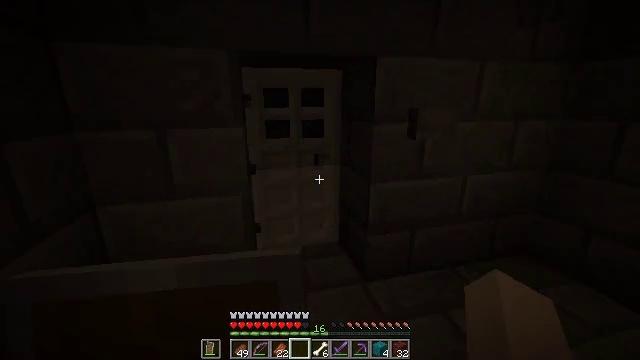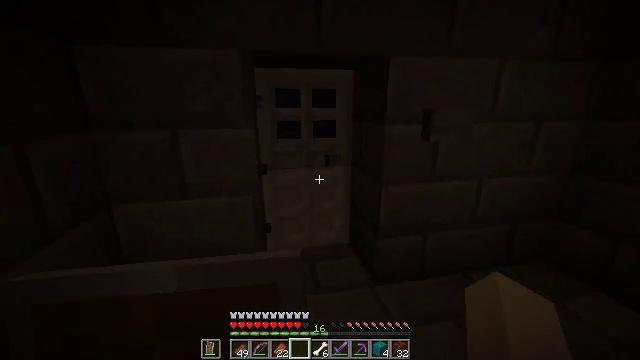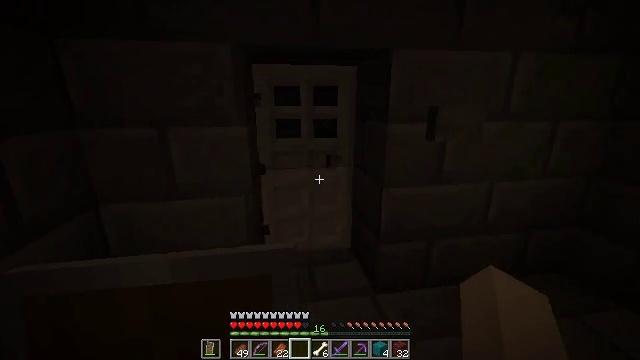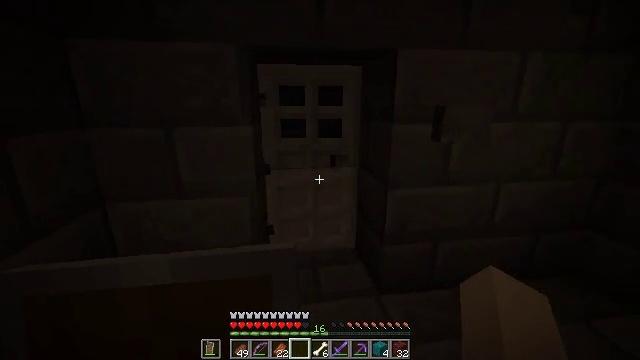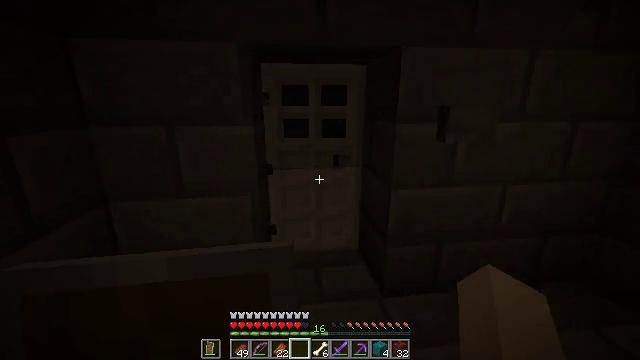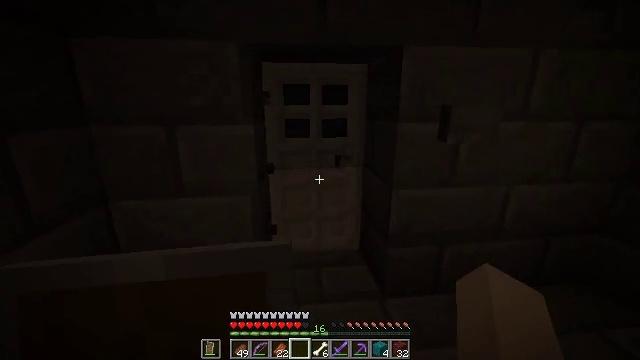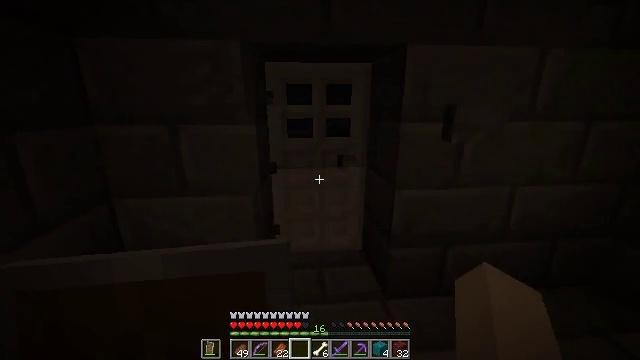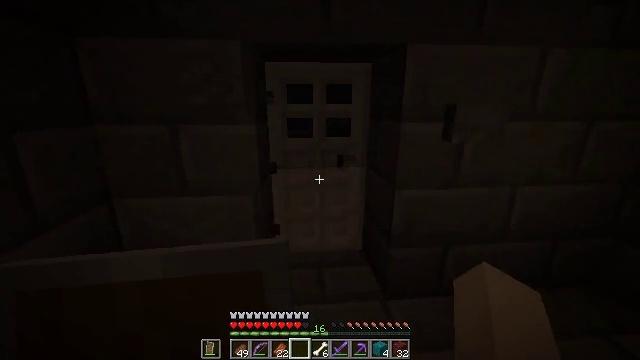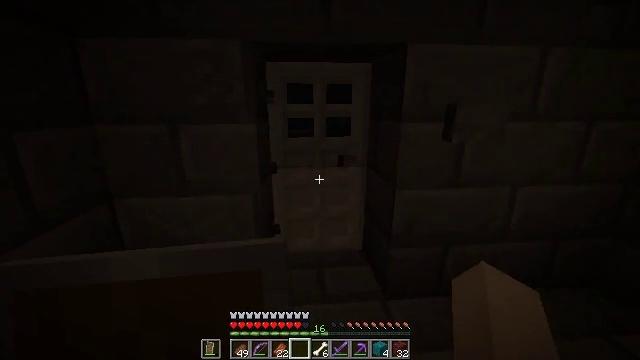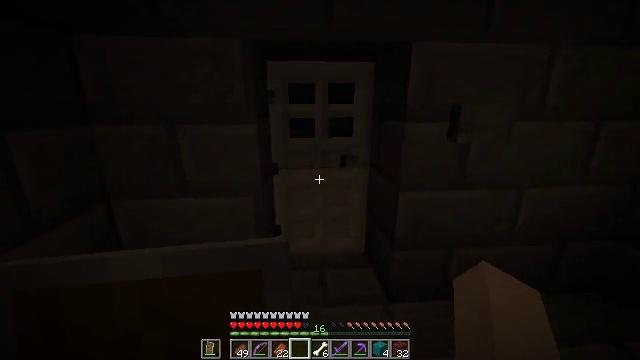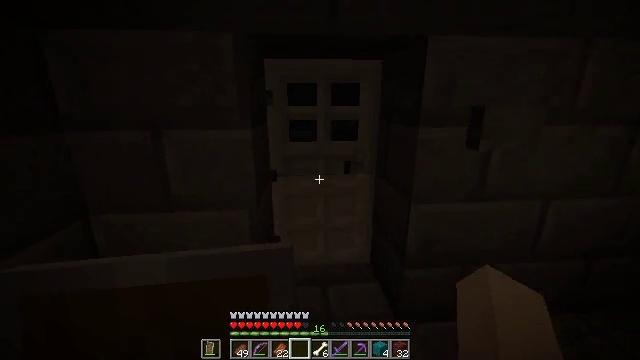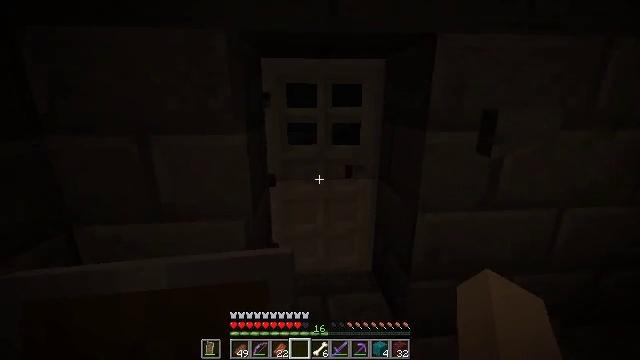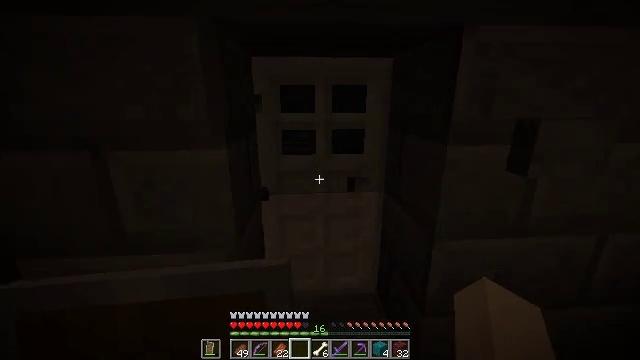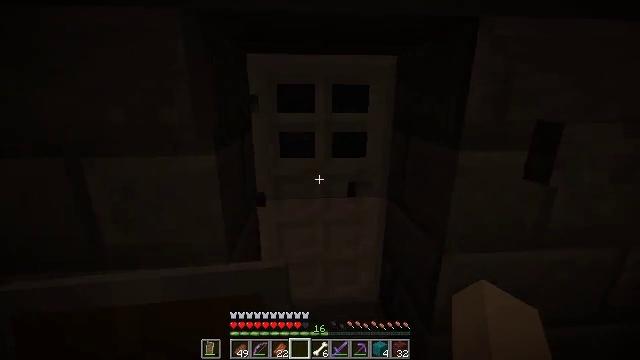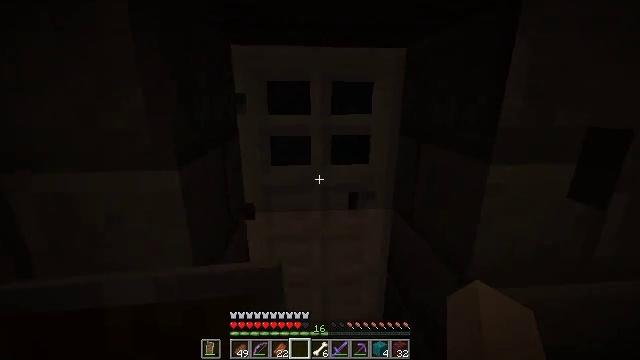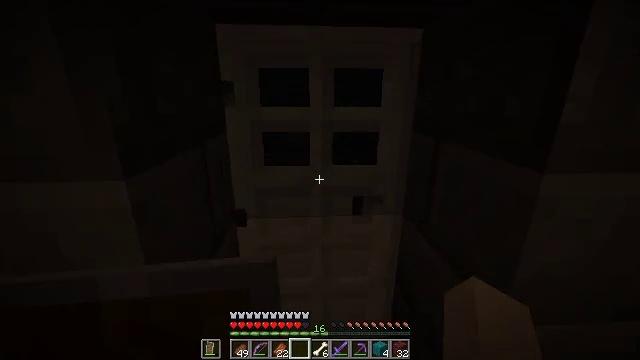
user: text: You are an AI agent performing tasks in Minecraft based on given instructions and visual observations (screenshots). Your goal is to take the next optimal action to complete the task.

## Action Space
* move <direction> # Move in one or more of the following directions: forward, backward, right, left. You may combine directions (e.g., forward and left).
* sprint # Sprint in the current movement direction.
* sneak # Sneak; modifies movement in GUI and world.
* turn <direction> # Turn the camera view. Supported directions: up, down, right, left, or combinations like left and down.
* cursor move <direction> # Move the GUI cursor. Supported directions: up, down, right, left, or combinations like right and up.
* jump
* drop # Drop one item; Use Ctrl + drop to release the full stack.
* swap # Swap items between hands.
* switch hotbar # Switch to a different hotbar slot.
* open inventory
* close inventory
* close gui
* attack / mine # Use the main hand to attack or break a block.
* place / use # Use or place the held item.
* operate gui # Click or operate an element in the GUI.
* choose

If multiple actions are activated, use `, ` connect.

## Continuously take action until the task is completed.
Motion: motion action
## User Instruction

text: Smash the iron door for recycling.
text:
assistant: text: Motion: turn left
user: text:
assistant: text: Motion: turn left
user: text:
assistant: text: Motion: turn left
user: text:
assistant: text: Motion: turn left
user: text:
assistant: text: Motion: no_op
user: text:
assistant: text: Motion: no_op
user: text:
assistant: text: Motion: no_op
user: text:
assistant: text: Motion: no_op
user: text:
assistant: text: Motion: move forward
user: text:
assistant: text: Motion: move forward
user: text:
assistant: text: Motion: move forward
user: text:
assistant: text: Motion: move forward
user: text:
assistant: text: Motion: move forward
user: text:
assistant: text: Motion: move forward
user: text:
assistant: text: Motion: move forward, turn down
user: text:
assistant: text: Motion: move forward, turn left and down
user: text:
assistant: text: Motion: move forward, turn left and down
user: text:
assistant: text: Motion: move forward, turn left and down
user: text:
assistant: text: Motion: move forward, turn left and down
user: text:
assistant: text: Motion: move forward, turn left
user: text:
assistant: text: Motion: no_op
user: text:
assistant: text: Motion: turn left
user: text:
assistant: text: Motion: no_op
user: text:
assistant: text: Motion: no_op
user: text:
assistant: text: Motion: no_op
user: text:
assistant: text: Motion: no_op
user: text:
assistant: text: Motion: no_op
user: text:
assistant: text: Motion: no_op
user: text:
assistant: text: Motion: move back
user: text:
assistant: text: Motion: move back